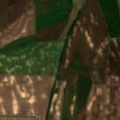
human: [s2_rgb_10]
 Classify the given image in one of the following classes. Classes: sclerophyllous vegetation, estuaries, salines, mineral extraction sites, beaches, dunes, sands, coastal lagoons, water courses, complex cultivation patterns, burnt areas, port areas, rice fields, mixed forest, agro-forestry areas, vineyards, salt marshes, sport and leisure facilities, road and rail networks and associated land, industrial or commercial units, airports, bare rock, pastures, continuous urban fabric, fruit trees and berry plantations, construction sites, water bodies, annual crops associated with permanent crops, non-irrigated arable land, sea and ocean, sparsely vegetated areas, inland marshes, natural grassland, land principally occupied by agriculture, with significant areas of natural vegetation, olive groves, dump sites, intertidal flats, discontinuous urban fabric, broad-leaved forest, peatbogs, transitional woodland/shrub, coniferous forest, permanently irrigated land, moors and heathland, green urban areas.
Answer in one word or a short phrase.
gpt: non-irrigated arable land